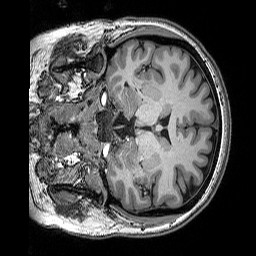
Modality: T1w
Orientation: coronal
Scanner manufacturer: siemens
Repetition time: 2.5 s
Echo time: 0.00341 s